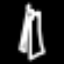
Label: pants